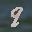
Label: 9